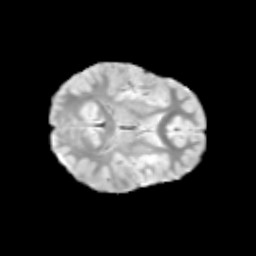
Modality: T2w
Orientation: axial
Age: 10
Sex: female
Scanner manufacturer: siemens
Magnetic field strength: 3 T
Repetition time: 3.8 s
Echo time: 0.07 s